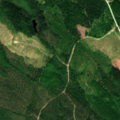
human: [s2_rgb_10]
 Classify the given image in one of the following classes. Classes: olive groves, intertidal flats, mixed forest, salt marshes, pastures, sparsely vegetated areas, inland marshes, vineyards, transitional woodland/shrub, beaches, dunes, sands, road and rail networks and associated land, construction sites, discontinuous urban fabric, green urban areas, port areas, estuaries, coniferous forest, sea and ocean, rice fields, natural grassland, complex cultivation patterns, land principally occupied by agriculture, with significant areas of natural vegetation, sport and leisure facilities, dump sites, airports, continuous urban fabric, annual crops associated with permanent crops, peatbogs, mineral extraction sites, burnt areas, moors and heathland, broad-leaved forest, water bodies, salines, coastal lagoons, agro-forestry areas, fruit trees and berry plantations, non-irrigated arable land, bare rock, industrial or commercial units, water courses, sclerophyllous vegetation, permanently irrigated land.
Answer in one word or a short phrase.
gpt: coniferous forest, mixed forest, transitional woodland/shrub